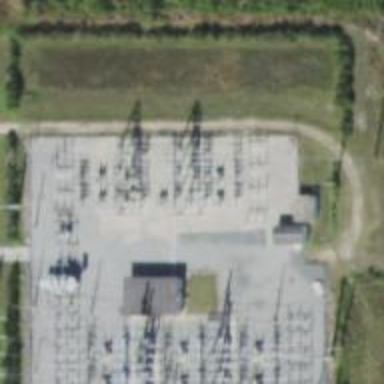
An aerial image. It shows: Switch used for power control.